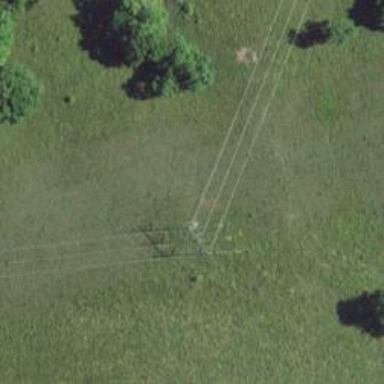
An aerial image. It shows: H-frame power tower design.